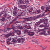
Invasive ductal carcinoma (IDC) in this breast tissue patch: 0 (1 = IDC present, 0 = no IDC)